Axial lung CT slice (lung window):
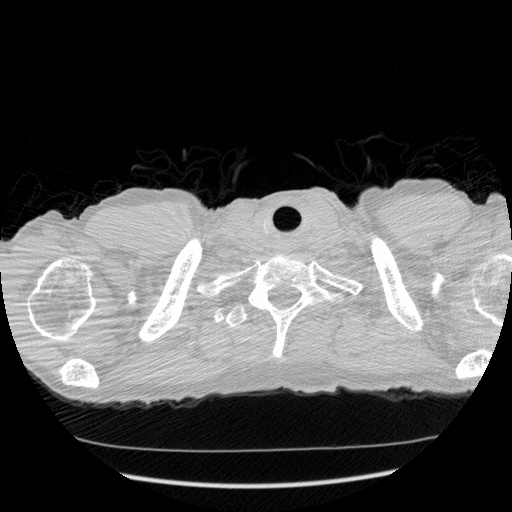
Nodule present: no